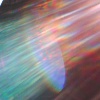
Label: sunburn